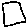
Label: square